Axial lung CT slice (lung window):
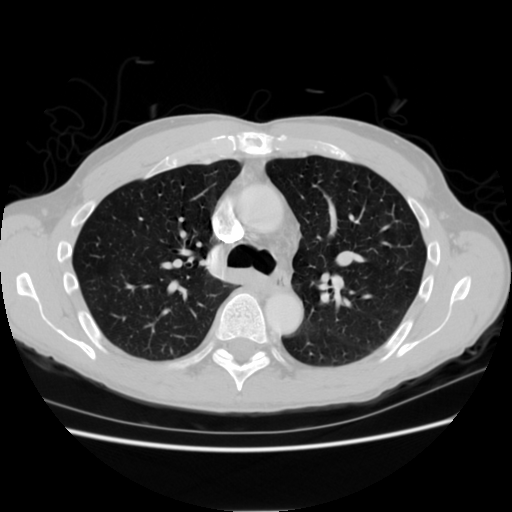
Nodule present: no